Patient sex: M
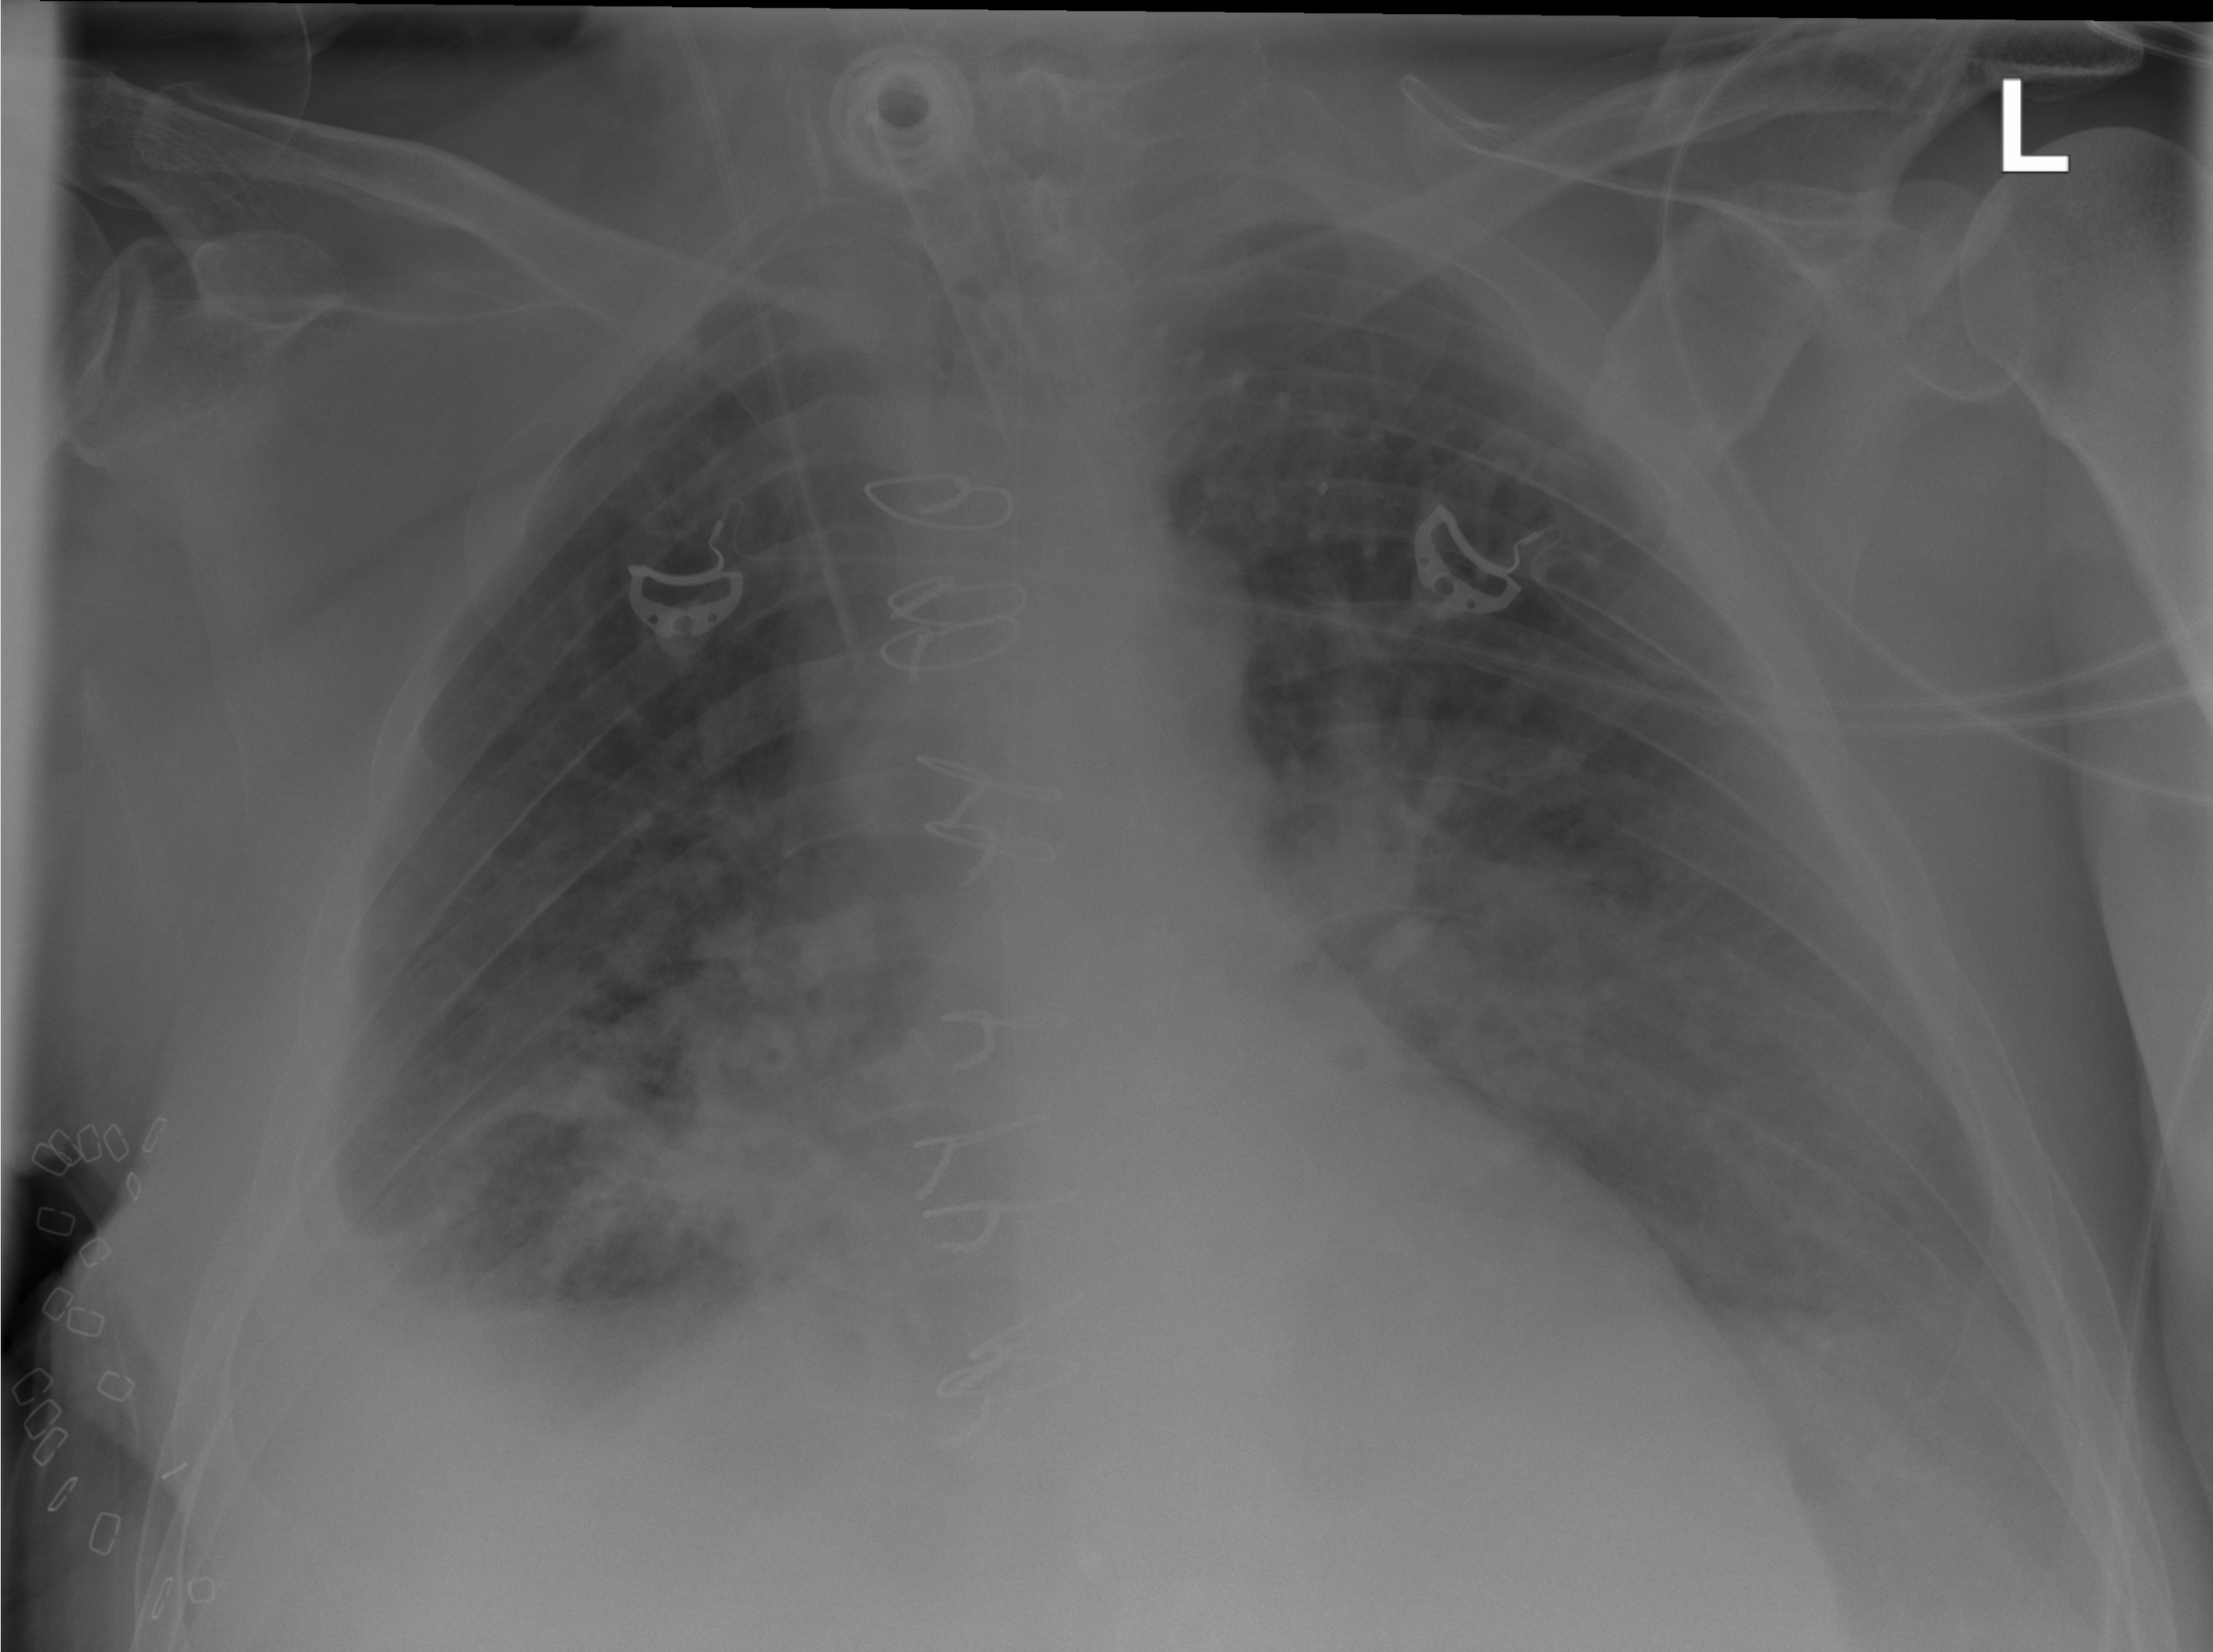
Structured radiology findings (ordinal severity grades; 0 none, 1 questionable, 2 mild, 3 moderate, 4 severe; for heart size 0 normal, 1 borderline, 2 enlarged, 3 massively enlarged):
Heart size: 0
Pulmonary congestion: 2
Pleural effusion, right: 2
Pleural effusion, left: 2
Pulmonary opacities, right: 3
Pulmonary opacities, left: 0
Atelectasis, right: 2
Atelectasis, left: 0